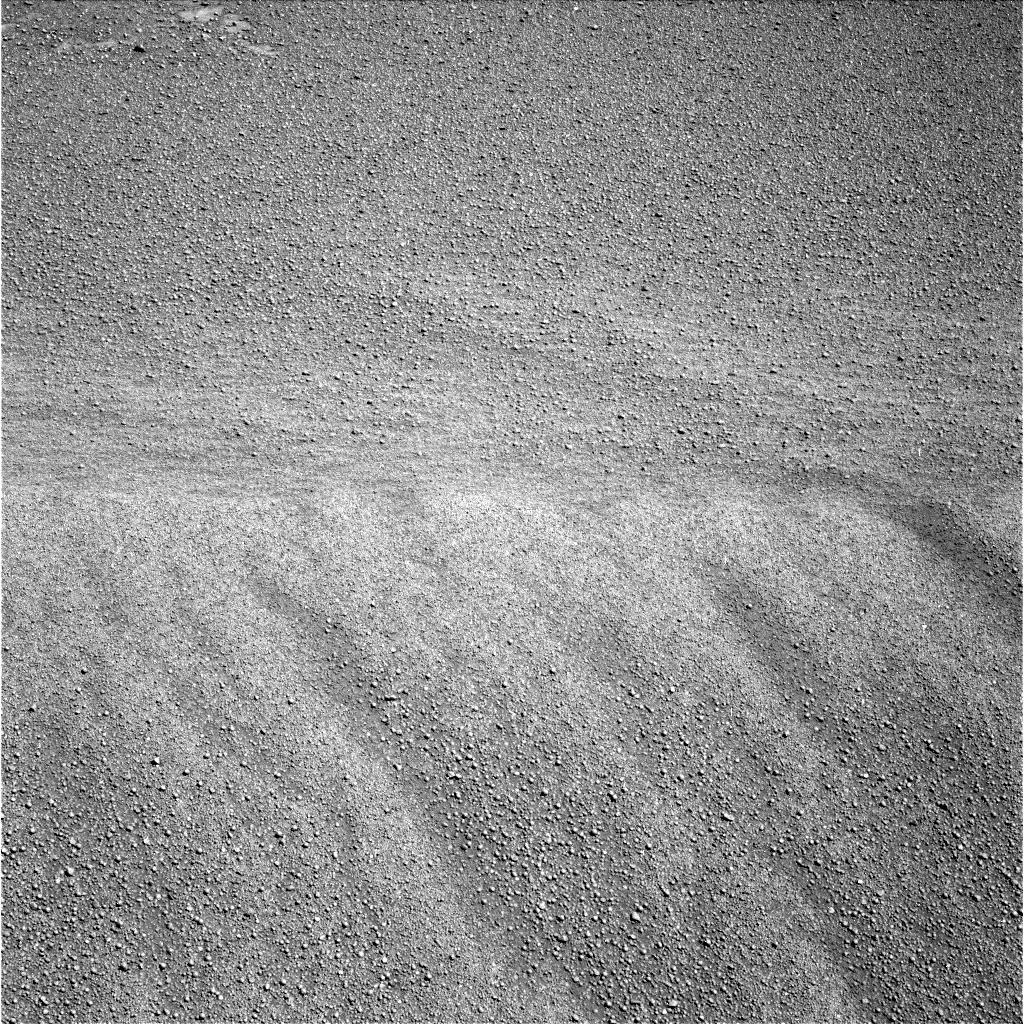
Terrain classes present: Gravel / Sand / Soil